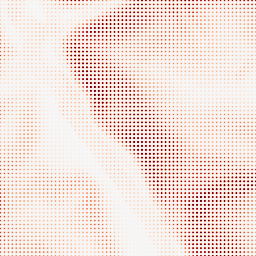
Category: morphological
Decomposition family: morphological_gradient
Decomposition parameters: size: 10
shape: diamond
Upsampling method: sinc_blackman
Upsampling parameters: scale: 8
kernel_size: 4
Upsampling scale: 8